Interaction volume radius: 5 \u00c5
Interaction volume height: 10 \u00c5
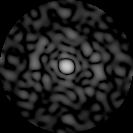
Disorder parameter: 0.8447